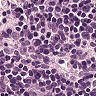
Metastatic tissue present: no